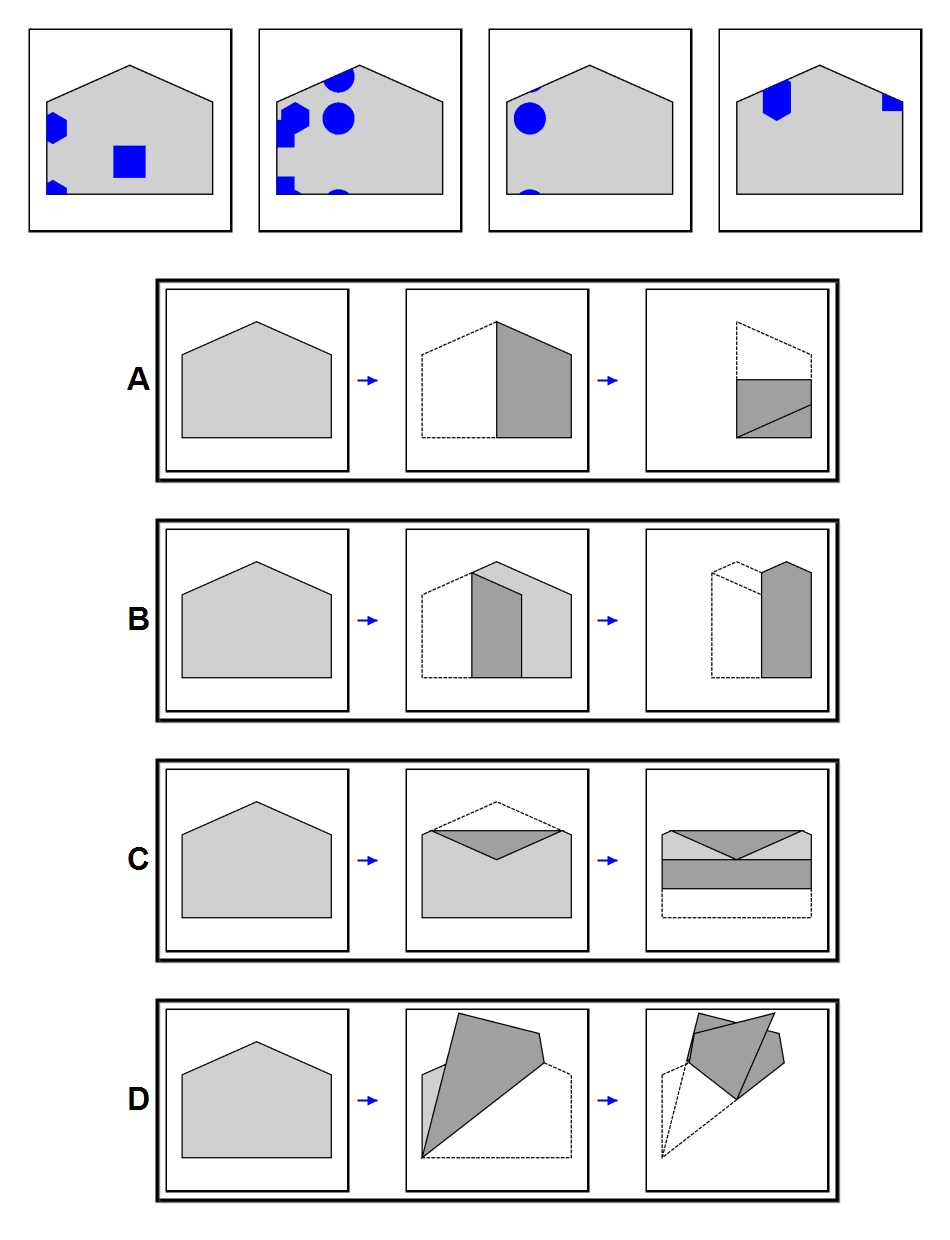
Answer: C